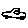
Label: car